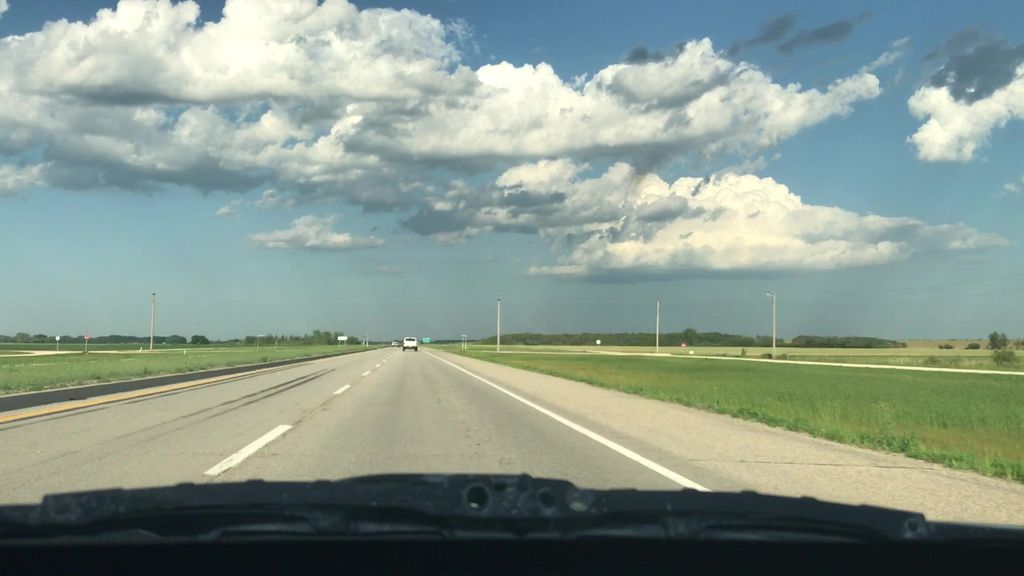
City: winnipeg